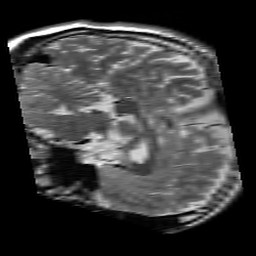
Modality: T2w
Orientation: sagittal
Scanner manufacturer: siemens
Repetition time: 3.9 s
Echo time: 0.076 s